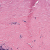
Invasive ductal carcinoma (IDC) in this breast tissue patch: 0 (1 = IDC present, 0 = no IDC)